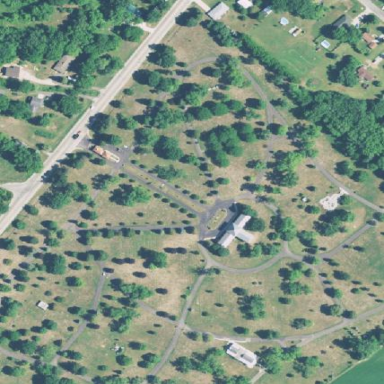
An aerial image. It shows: Cemetery.